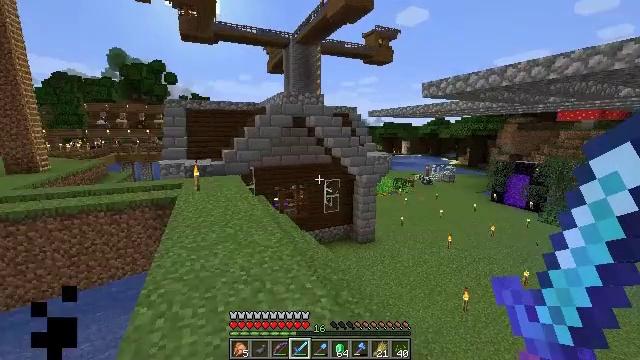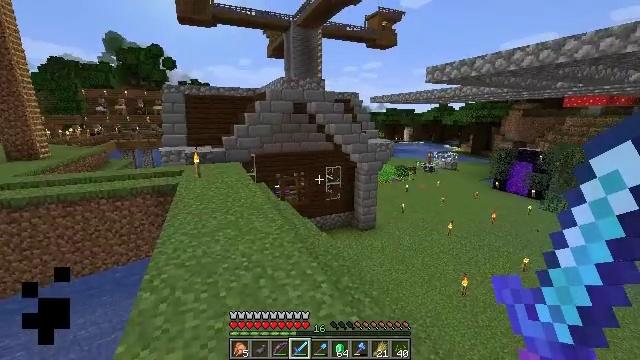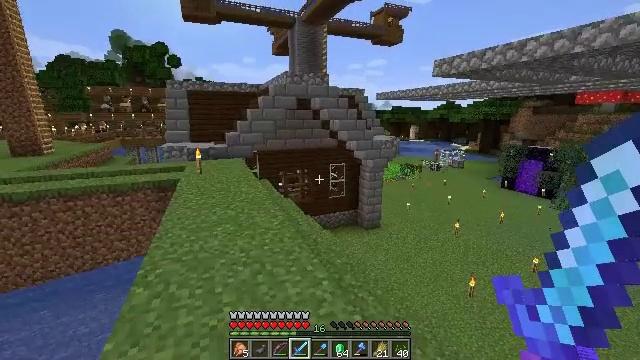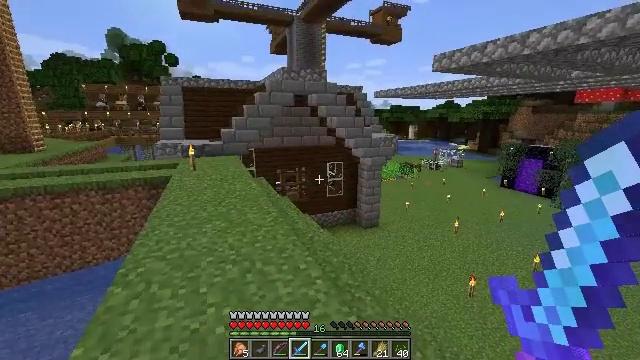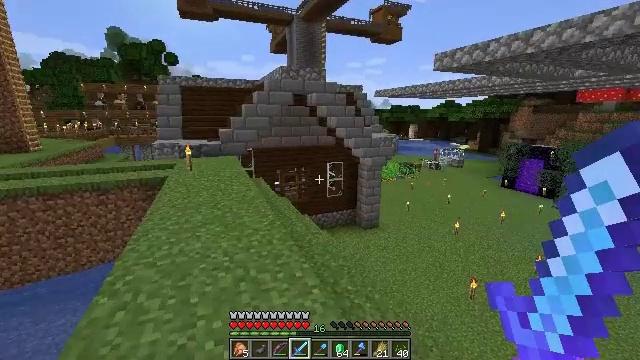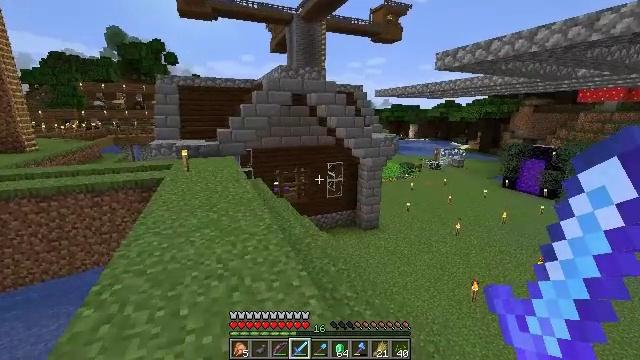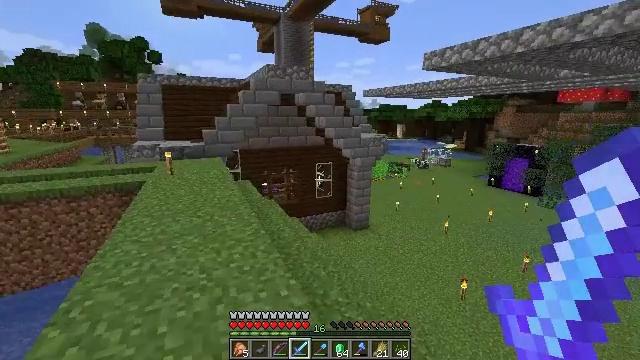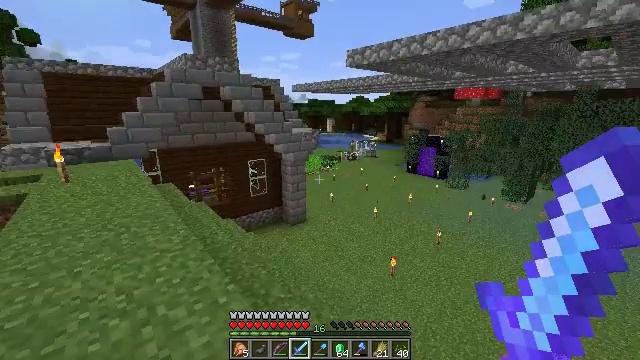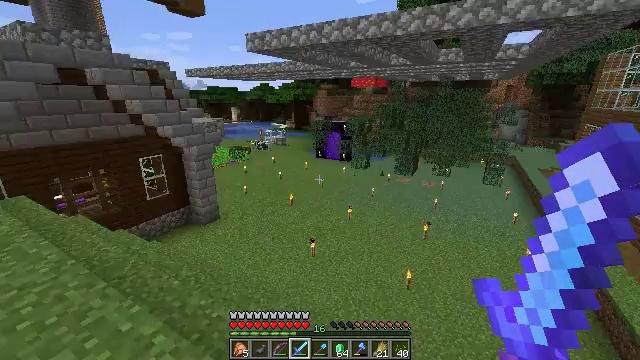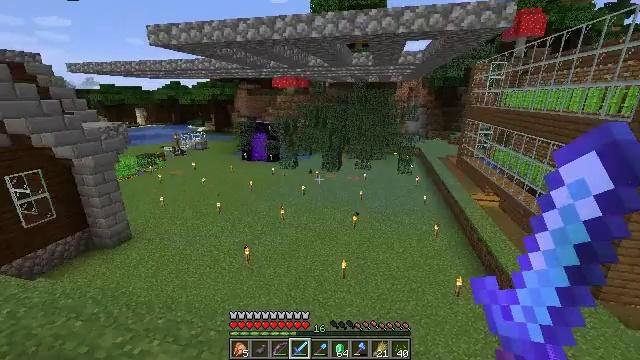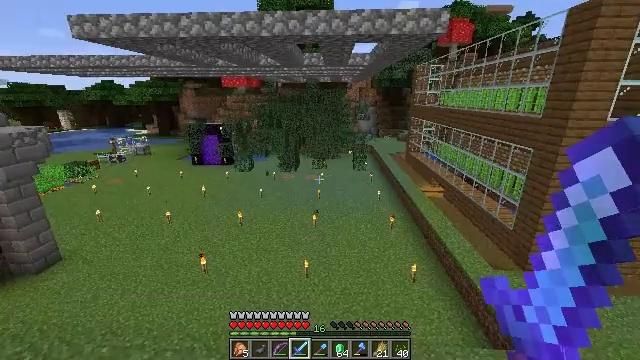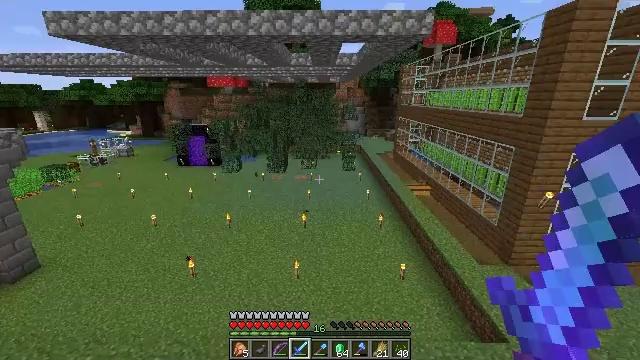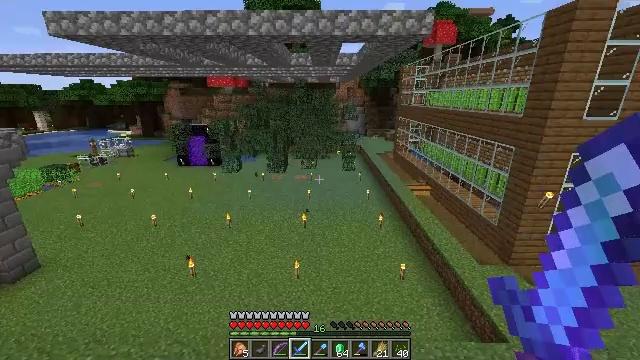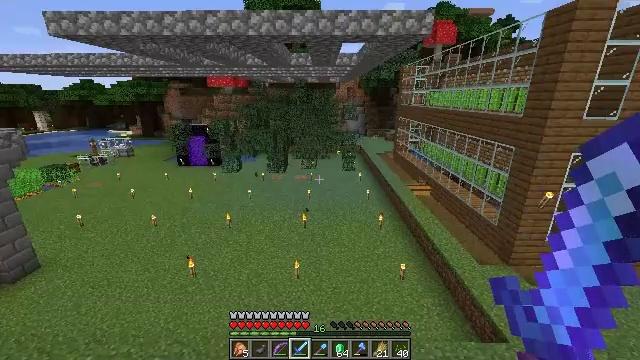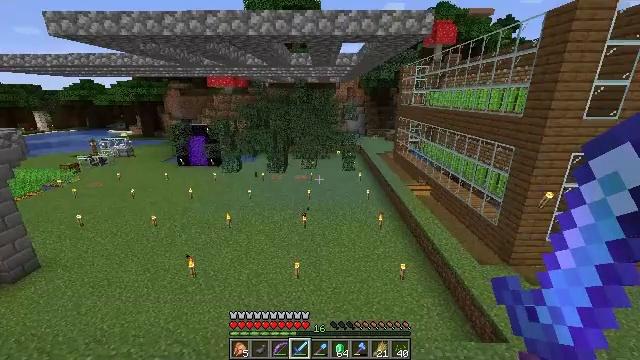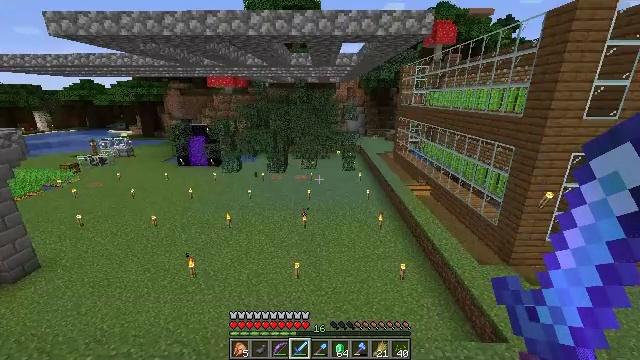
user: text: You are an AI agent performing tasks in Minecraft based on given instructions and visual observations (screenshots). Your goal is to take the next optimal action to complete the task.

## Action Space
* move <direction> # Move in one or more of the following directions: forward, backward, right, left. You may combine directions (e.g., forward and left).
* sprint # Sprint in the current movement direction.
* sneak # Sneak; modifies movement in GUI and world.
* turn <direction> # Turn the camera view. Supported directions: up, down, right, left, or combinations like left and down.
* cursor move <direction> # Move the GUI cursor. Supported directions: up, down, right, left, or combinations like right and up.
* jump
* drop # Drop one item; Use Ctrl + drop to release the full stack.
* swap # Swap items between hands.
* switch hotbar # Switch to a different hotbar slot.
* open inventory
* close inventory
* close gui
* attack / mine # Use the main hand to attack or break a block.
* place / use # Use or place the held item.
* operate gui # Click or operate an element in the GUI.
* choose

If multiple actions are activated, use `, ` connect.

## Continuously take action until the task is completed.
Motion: motion action
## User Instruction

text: Destroy the spruce leaves to get sticks and saplings.
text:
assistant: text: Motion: move forward, turn down
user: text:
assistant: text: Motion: move forward, turn left
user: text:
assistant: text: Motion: move forward
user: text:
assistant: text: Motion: move forward
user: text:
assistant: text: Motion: no_op
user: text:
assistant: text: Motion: turn right
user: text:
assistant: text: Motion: turn right and down
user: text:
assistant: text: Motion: turn right and down
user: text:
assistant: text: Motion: turn right
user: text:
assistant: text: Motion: turn right
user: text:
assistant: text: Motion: turn right
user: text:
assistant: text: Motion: no_op
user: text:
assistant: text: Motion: no_op
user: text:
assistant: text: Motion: no_op
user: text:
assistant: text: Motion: no_op
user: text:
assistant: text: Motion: no_op
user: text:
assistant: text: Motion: no_op
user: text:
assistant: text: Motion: turn left and up
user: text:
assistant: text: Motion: turn left and up
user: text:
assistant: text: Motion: turn left and up
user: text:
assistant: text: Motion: no_op
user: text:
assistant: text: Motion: no_op
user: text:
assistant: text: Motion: no_op
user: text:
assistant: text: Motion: no_op
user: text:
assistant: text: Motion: no_op
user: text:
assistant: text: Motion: no_op
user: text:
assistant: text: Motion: turn right
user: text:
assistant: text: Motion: turn right and down
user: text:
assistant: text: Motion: move forward, turn right and down
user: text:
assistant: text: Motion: move forward, turn right and down